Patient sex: F
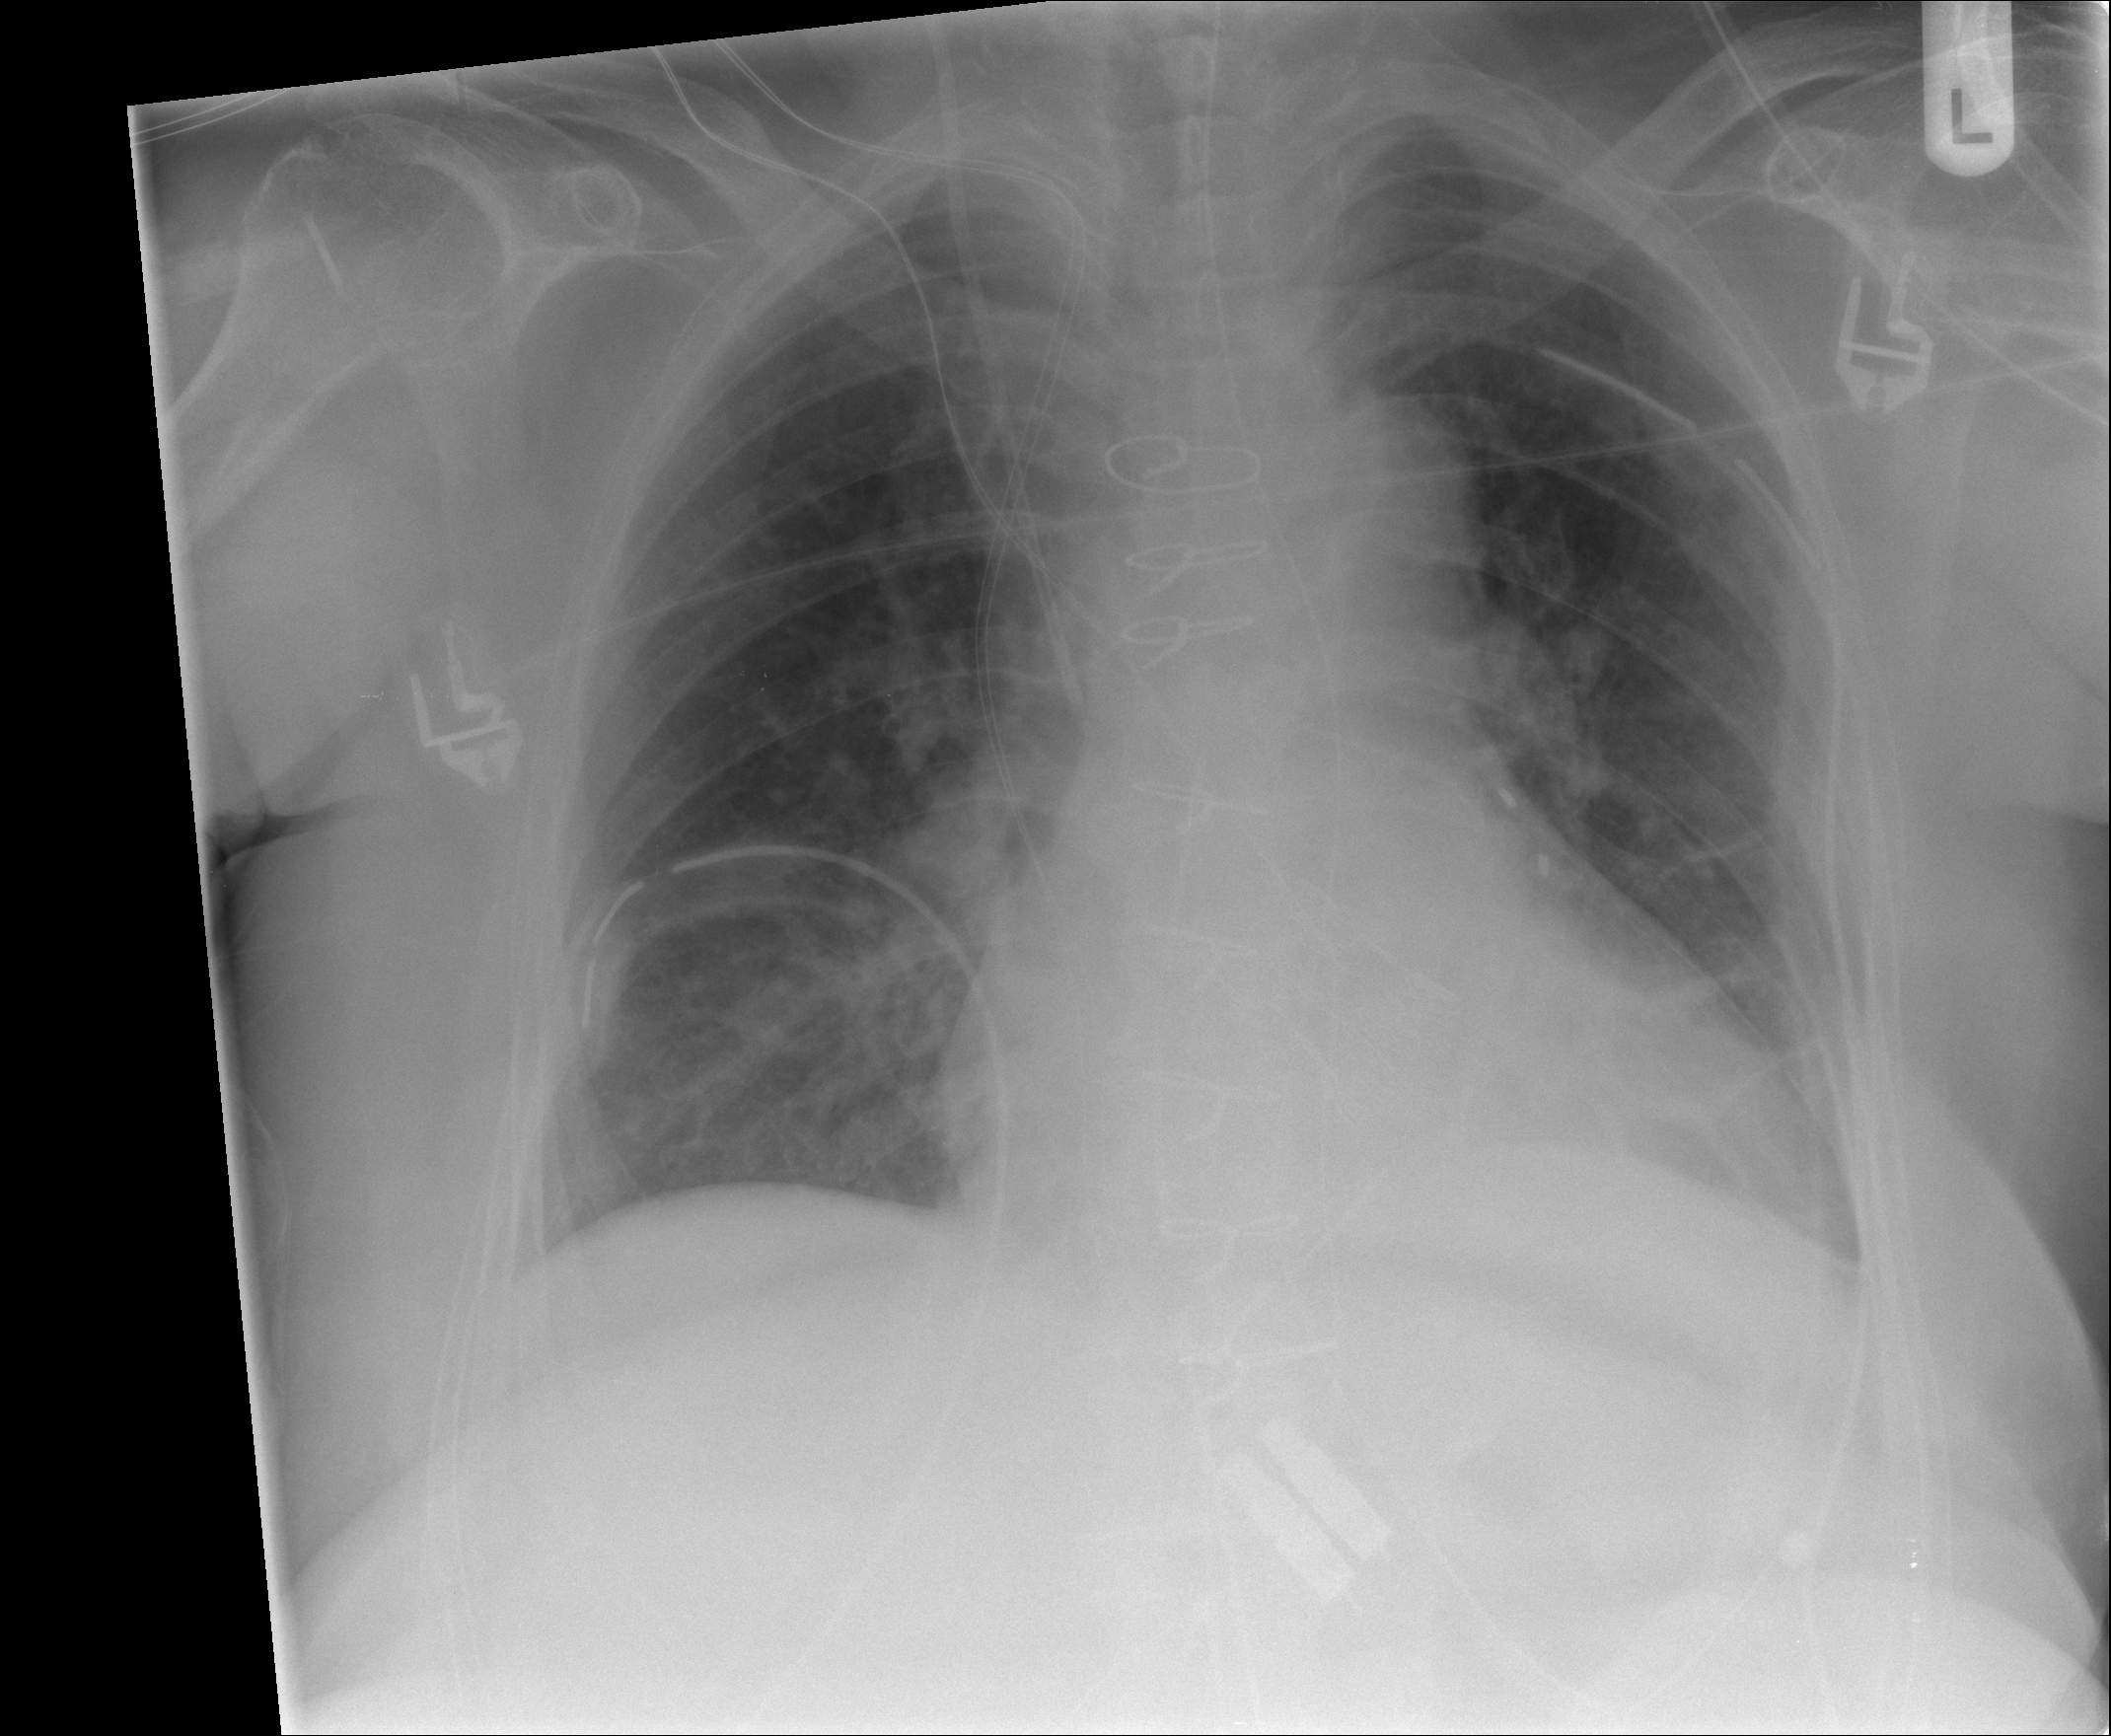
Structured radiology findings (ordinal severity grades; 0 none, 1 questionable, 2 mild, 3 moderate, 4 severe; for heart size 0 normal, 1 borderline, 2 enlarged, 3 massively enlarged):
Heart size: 2
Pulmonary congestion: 0
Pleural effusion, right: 0
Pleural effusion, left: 0
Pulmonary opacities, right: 0
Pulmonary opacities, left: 0
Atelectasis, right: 0
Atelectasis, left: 2